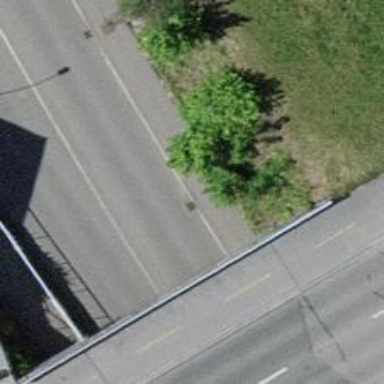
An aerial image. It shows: Footway tunnel.